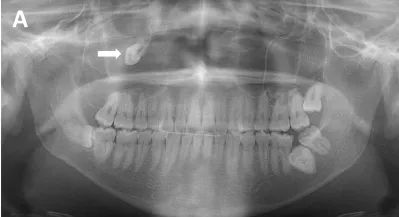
(A) Panoramic radiograph showing a dislocated third molar in the right maxillary sinus (arrow).
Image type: radiology (x_ray)